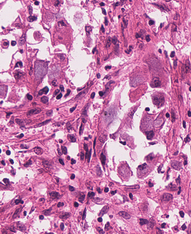
Tumor epithelial tissue: yes
Tumor-associated stroma tissue: yes
Normal tissue: no